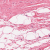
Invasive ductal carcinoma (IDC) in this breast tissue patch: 0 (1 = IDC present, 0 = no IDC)